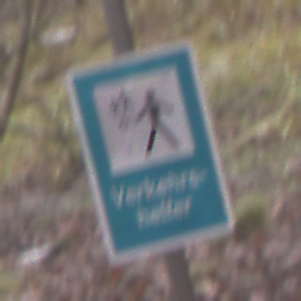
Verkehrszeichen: Verkehrshelfer
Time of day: Midday
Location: Outdoor (Nature)
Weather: Overcast
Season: Autumn
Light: Natural